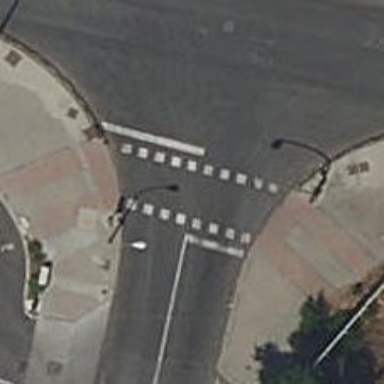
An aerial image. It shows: Crossing with traffic signals.